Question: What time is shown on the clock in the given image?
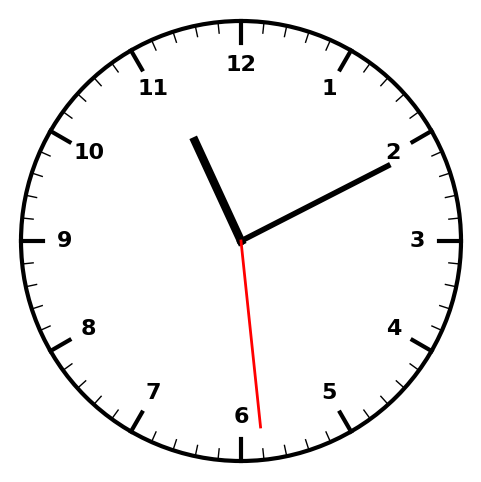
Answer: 11:10:29